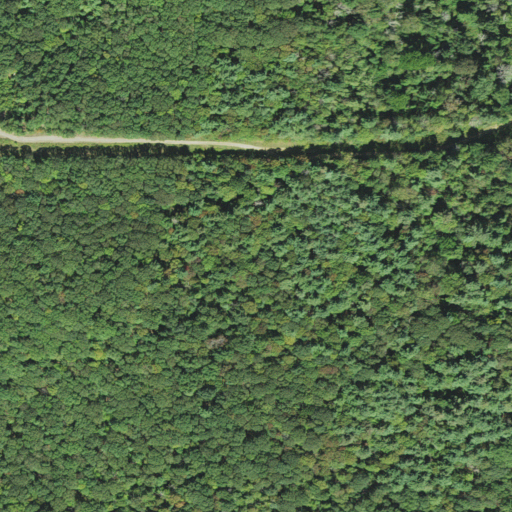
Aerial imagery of ridge(s) in West Virginia named Grindstone Ridge containing deciduous forest, mixed forest, and shrub